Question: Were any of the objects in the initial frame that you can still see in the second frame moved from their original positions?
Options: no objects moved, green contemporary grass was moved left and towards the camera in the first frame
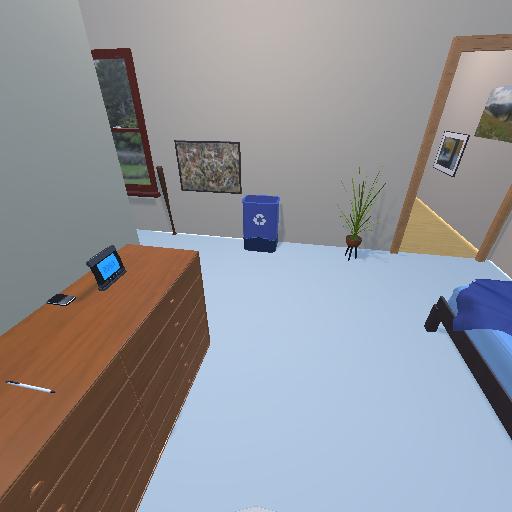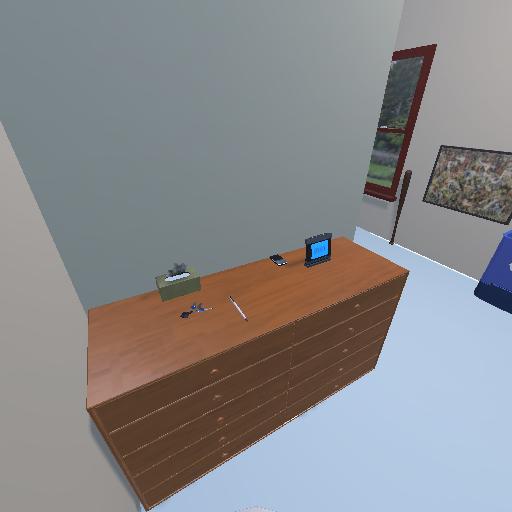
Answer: no objects moved